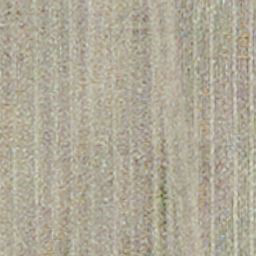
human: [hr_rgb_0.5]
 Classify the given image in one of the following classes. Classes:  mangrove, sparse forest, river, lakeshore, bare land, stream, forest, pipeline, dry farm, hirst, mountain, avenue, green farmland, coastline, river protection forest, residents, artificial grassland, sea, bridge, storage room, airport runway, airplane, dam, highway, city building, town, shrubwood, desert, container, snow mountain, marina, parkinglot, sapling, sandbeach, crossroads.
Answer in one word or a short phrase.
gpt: dry farm